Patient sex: F
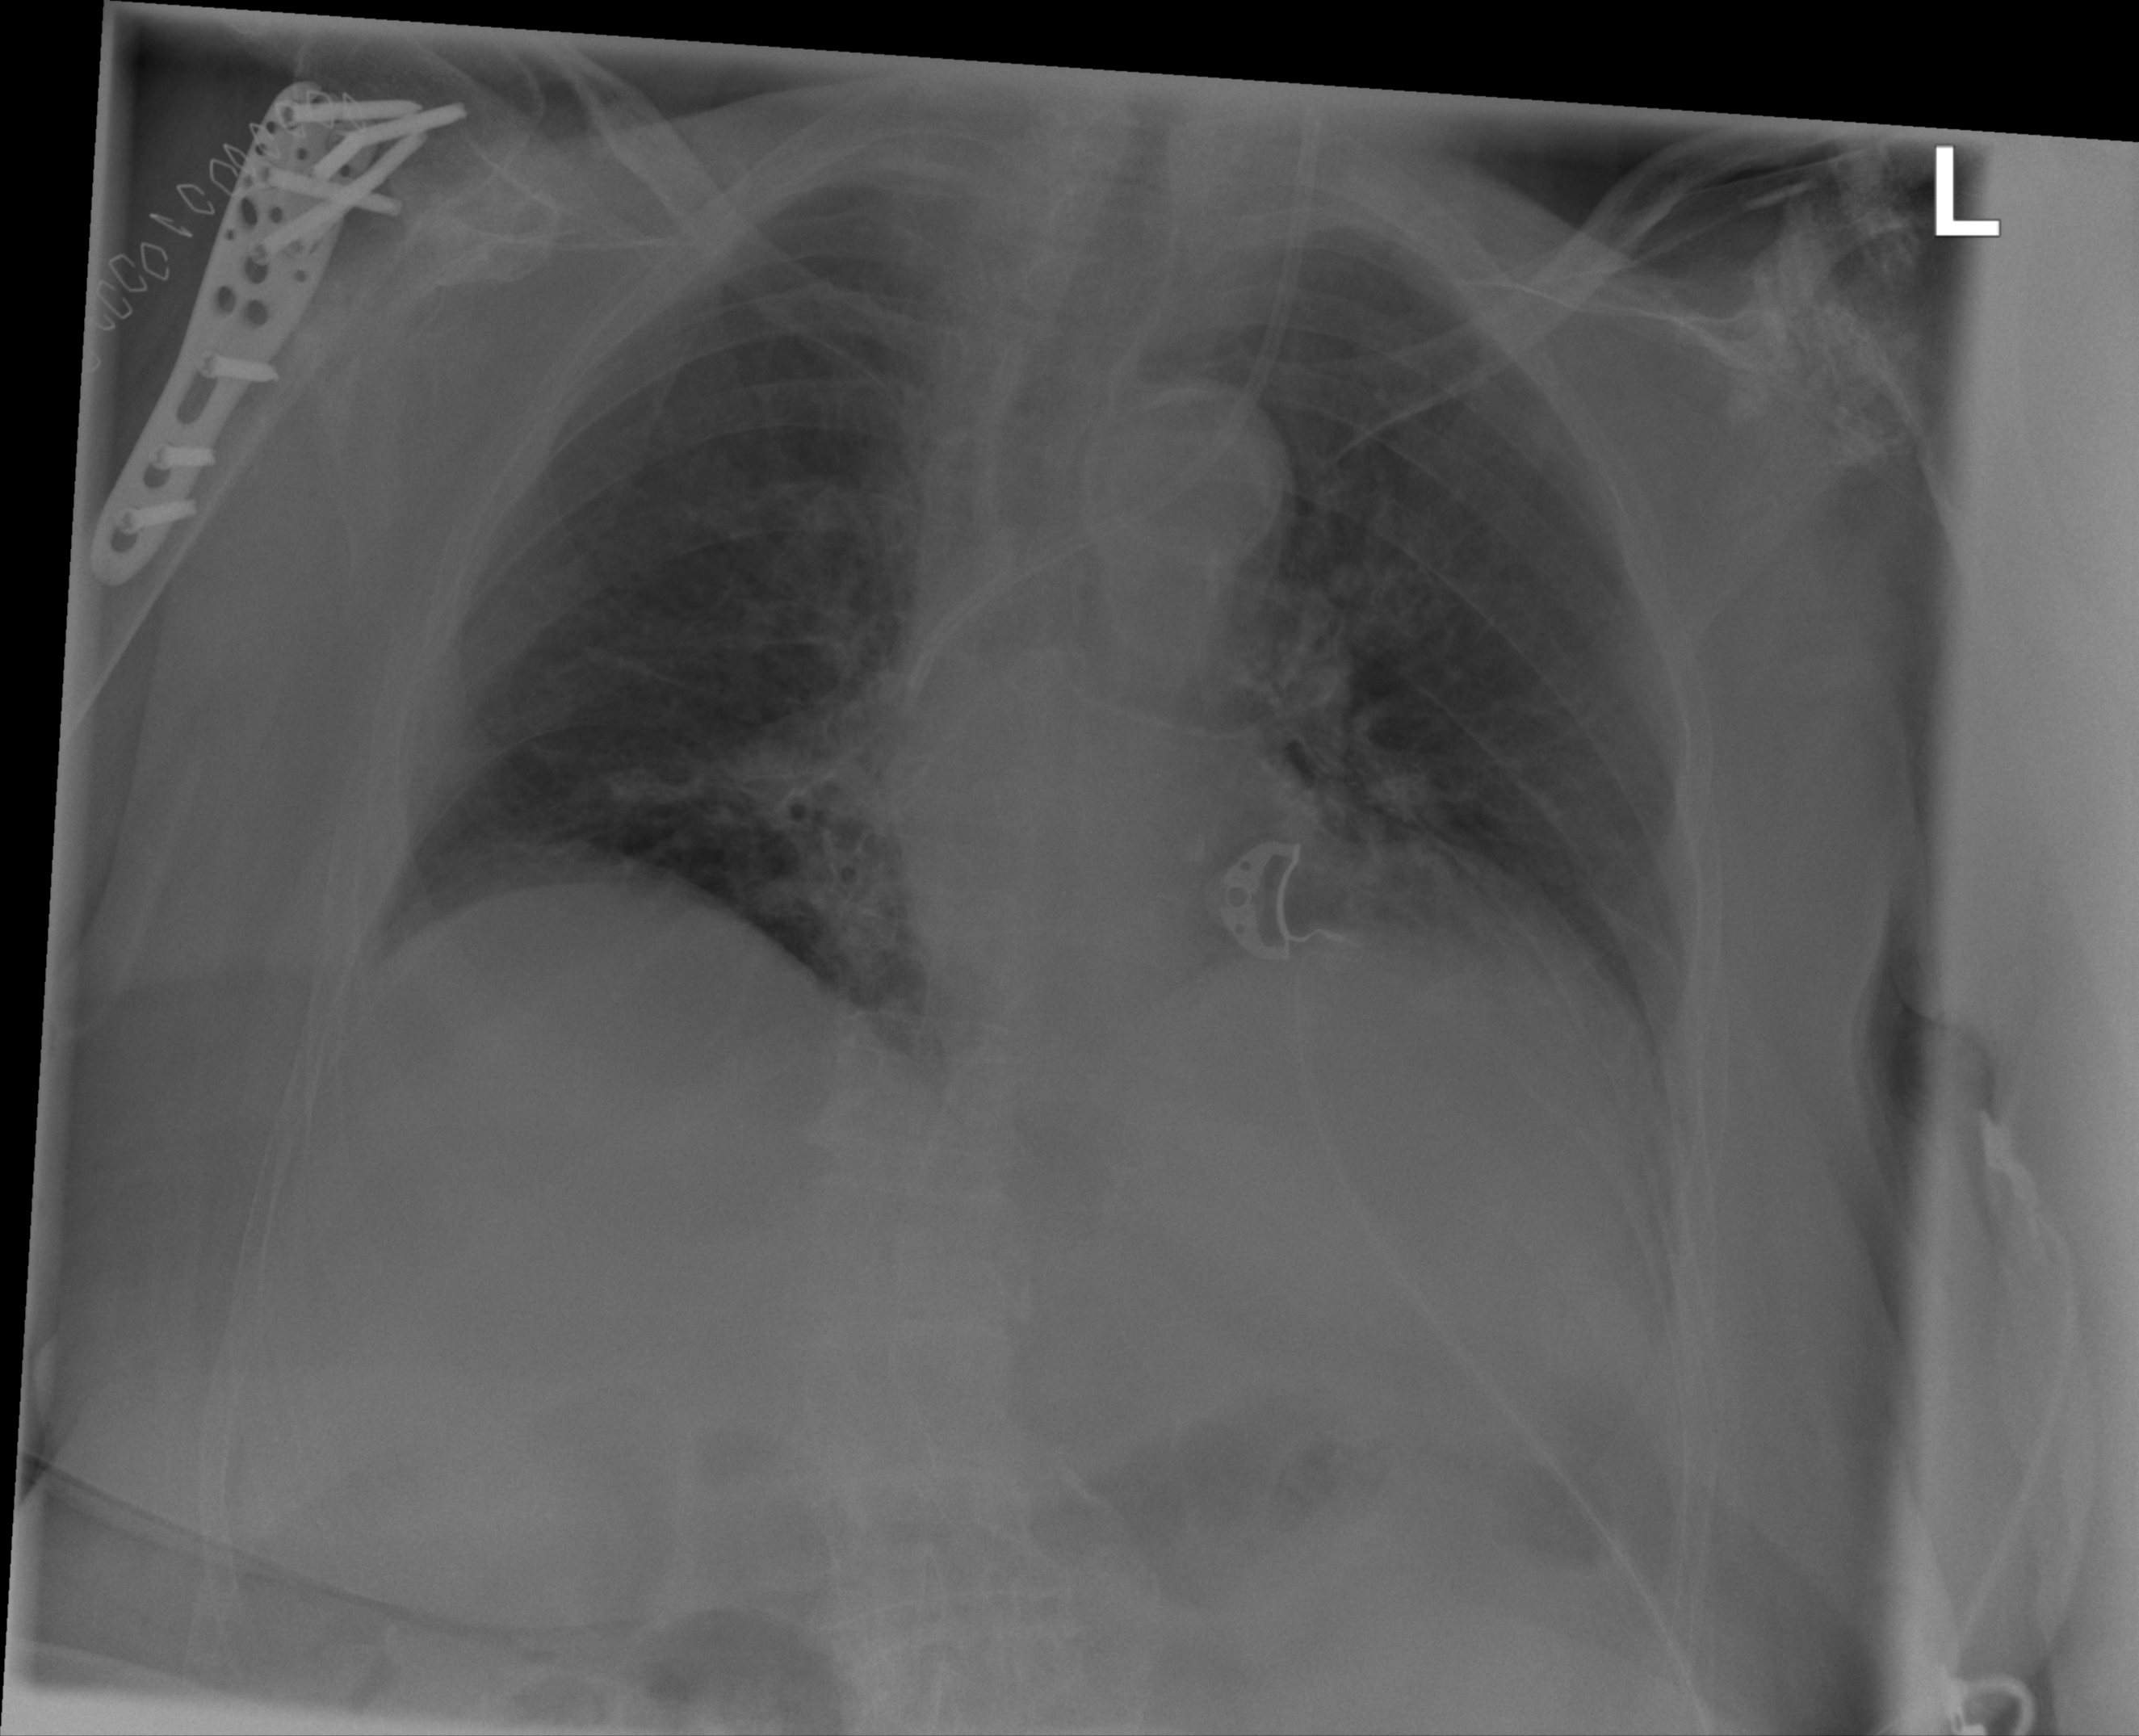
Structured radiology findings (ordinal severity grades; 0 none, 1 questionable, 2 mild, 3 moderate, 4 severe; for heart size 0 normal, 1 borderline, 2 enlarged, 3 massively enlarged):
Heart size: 1
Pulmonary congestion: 0
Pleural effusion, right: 0
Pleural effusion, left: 0
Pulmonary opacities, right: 0
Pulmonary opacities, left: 0
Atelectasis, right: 2
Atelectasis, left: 2